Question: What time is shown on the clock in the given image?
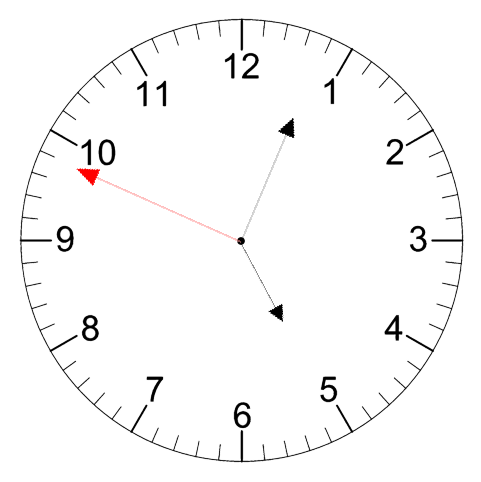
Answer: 05:03:49